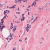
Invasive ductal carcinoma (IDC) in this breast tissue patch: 1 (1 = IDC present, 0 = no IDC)